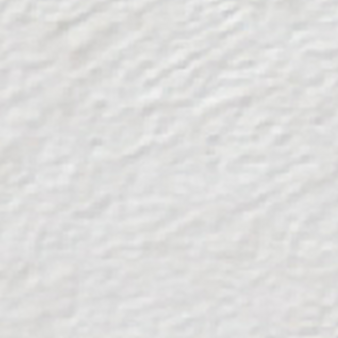
Label: other